Question: I use the below code for All Borders
'''
$BStyle = array(
'borders' => array(
'allborders' => array(
'style' => PHPExcel_Style_Border::BORDER_THIN
)
)
);
'''
Here i use
'''
$objPHPExcel->getActiveSheet()->getStyle('A8:L8')->applyFromArray($BStyle);
'''
But How can i give the Outside Border Like the below given screen

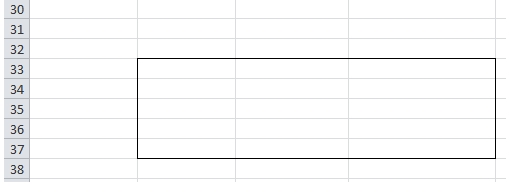
Answer: As described in the <URL> you use 'outline', so:
'''
$BStyle = array(
'borders' => array(
'outline' => array(
'style' => PHPExcel_Style_Border::BORDER_THIN
)
)
);
'''
All the available options are shown in this illustration